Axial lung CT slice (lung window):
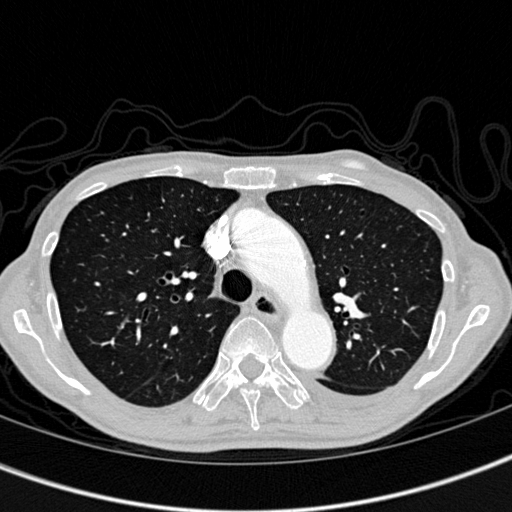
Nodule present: no